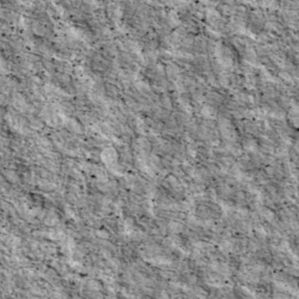
Label: non_frost